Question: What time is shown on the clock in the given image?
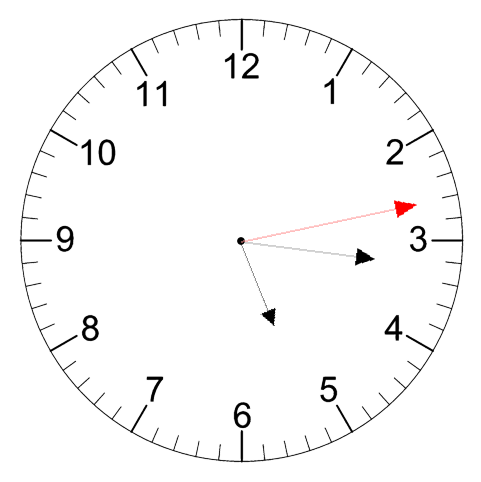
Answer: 05:16:13